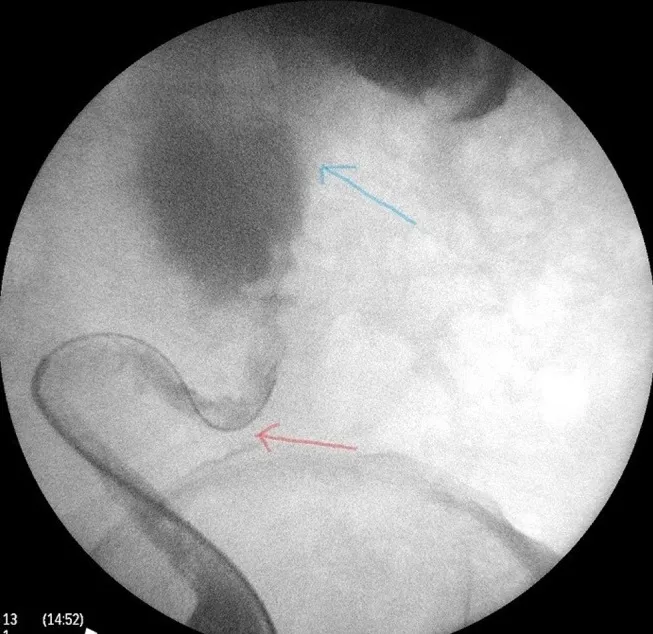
Retrograde study showing a tortuous dilated ureter (red arrow) and a baggy renal pelvis (blue arrow).
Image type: radiology (x_ray)